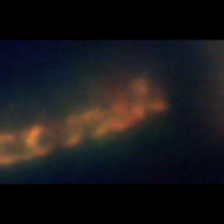
Taxon: Chaetoceros
Group: Diatoms